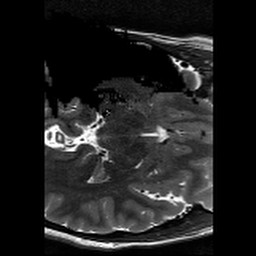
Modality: T2w
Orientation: axial